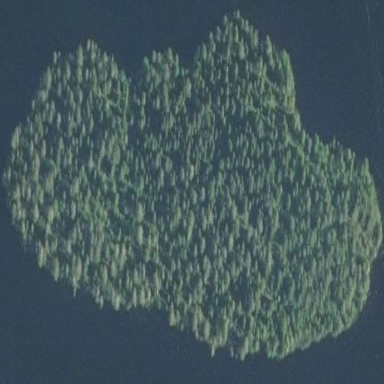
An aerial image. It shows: Forested islet.